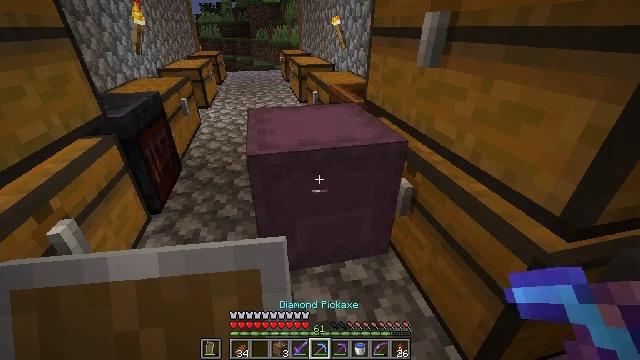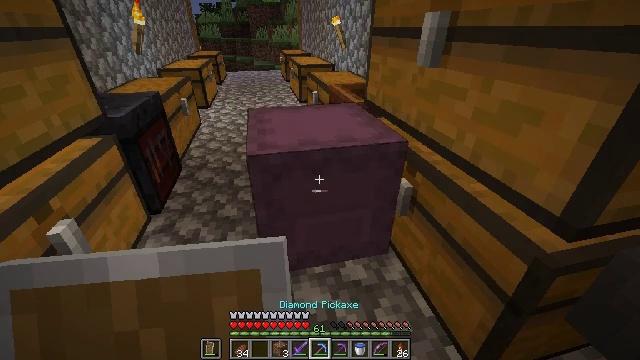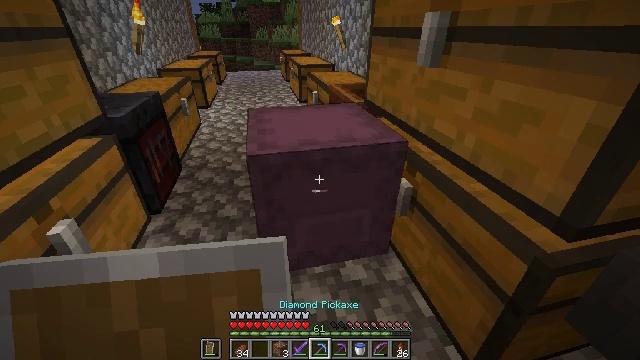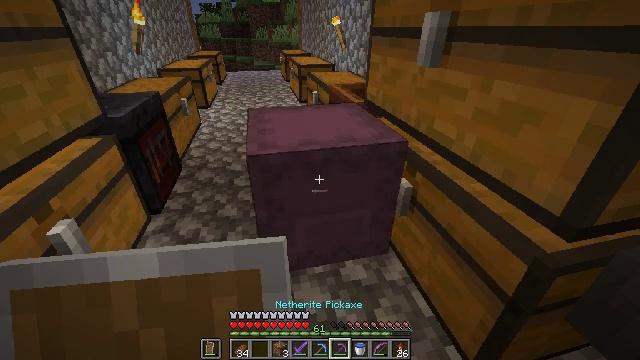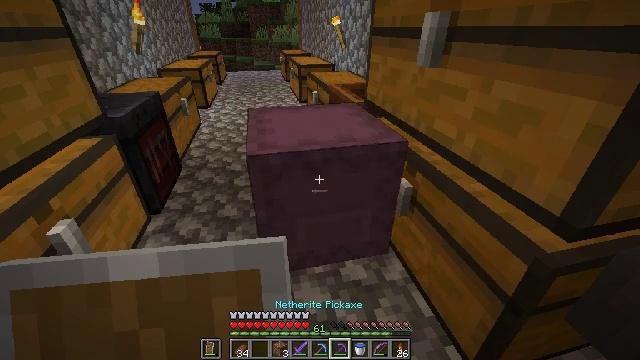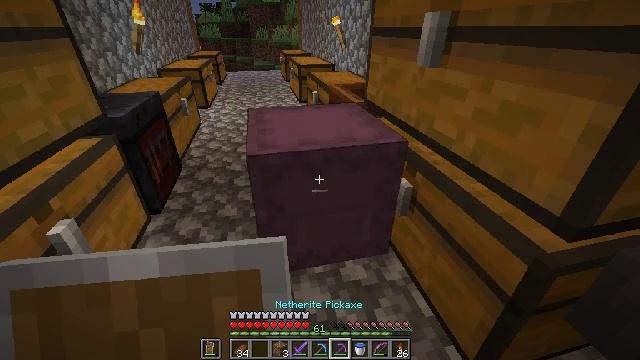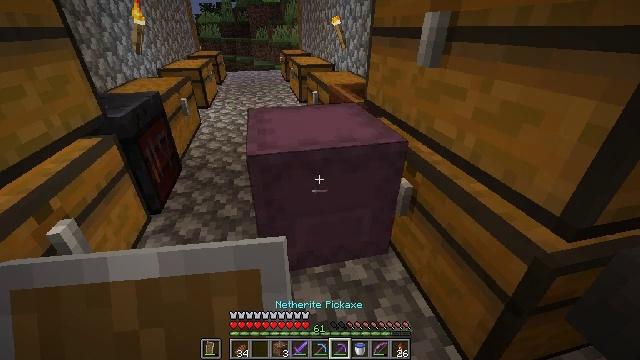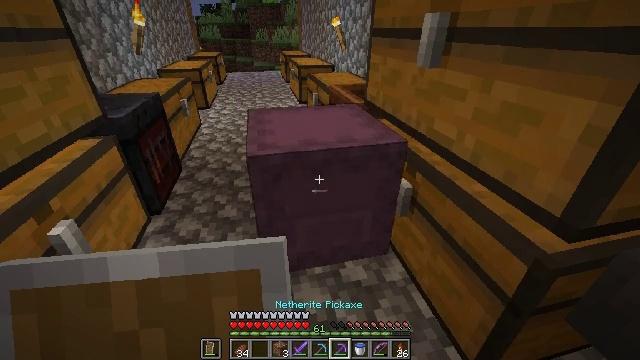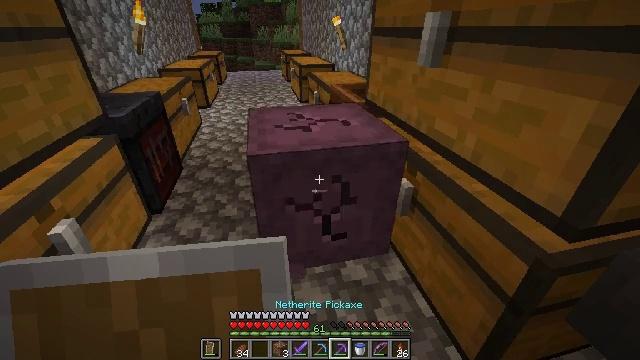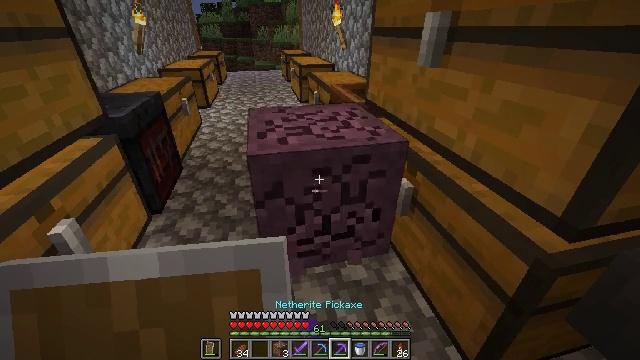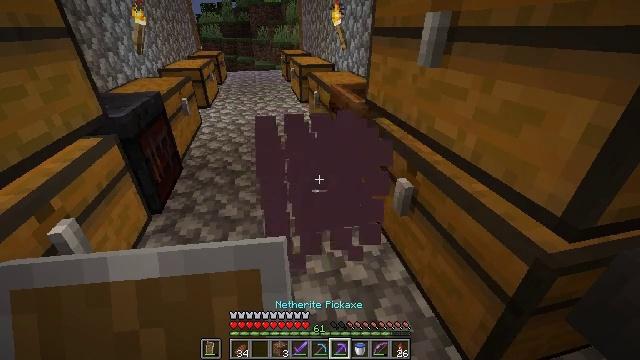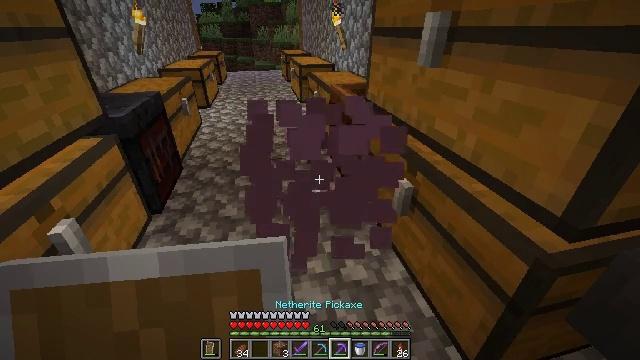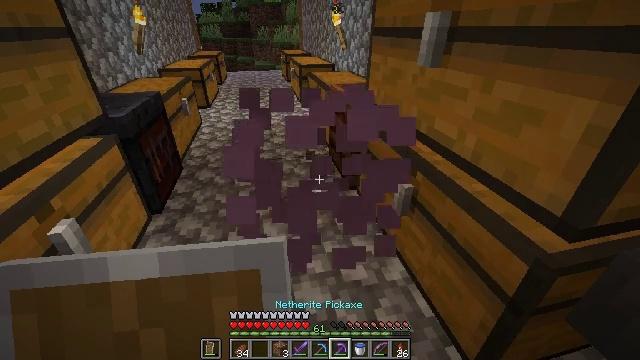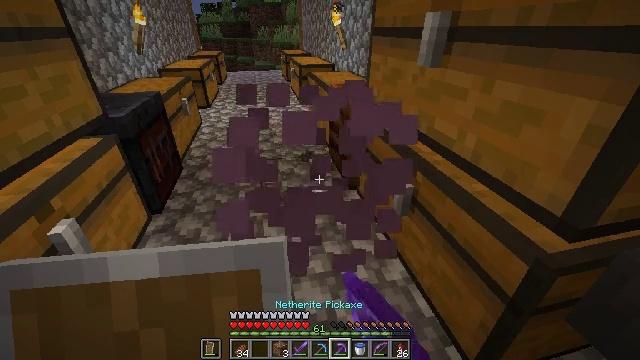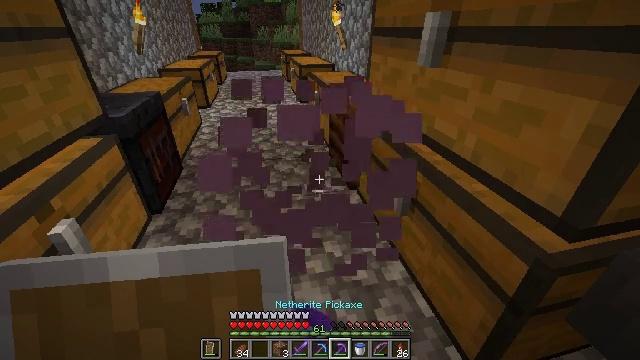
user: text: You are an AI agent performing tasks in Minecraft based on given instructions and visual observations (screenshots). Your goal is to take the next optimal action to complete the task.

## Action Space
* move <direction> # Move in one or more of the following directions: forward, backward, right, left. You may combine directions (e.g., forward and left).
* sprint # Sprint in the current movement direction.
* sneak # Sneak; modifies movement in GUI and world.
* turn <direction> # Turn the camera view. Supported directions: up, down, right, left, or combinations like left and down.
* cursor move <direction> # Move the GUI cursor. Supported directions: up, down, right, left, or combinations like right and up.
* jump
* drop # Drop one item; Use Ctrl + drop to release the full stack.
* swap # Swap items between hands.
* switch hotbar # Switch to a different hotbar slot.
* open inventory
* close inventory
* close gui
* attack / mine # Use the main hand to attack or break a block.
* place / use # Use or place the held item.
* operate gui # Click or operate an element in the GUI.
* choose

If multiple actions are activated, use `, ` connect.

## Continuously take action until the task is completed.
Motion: motion action
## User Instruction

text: Attack the shulker box to pick it up.
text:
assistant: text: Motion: no_op
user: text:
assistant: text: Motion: no_op
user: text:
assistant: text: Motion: no_op
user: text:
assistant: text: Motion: no_op
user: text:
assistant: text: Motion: no_op
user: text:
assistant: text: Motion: no_op
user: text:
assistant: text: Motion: no_op
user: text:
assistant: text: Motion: attack / mine
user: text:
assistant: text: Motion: attack / mine
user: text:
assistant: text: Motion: attack / mine
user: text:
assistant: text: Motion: attack / mine
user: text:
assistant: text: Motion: attack / mine
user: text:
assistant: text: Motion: attack / mine
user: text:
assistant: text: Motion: no_op
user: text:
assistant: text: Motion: no_op